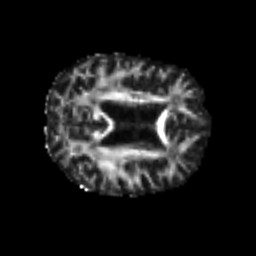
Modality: FA
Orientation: axial
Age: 58
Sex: male
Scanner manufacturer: siemens
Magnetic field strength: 3 T
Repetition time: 4.999 s
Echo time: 0.07946 s